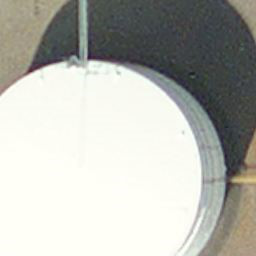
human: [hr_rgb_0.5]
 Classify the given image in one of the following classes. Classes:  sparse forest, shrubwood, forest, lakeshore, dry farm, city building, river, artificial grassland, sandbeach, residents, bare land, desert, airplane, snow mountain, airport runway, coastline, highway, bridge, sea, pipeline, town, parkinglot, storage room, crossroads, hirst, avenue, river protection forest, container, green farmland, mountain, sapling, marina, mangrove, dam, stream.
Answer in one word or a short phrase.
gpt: storage room